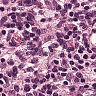
Metastatic tissue present: no